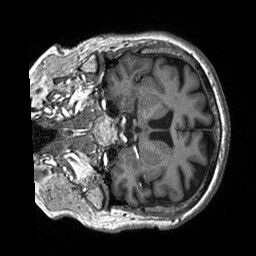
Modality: T1w
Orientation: coronal
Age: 67
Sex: female
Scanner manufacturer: siemens
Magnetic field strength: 3 T
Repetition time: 2.4 s
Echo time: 0.00226 s